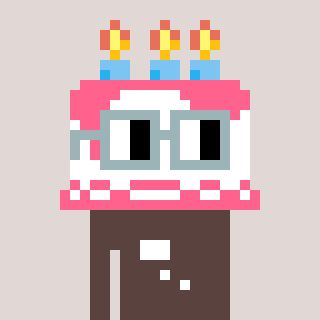
a pixel art character with square dark gray glasses, a cake-shaped head and a darkbrown-colored body on a warm background